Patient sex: F
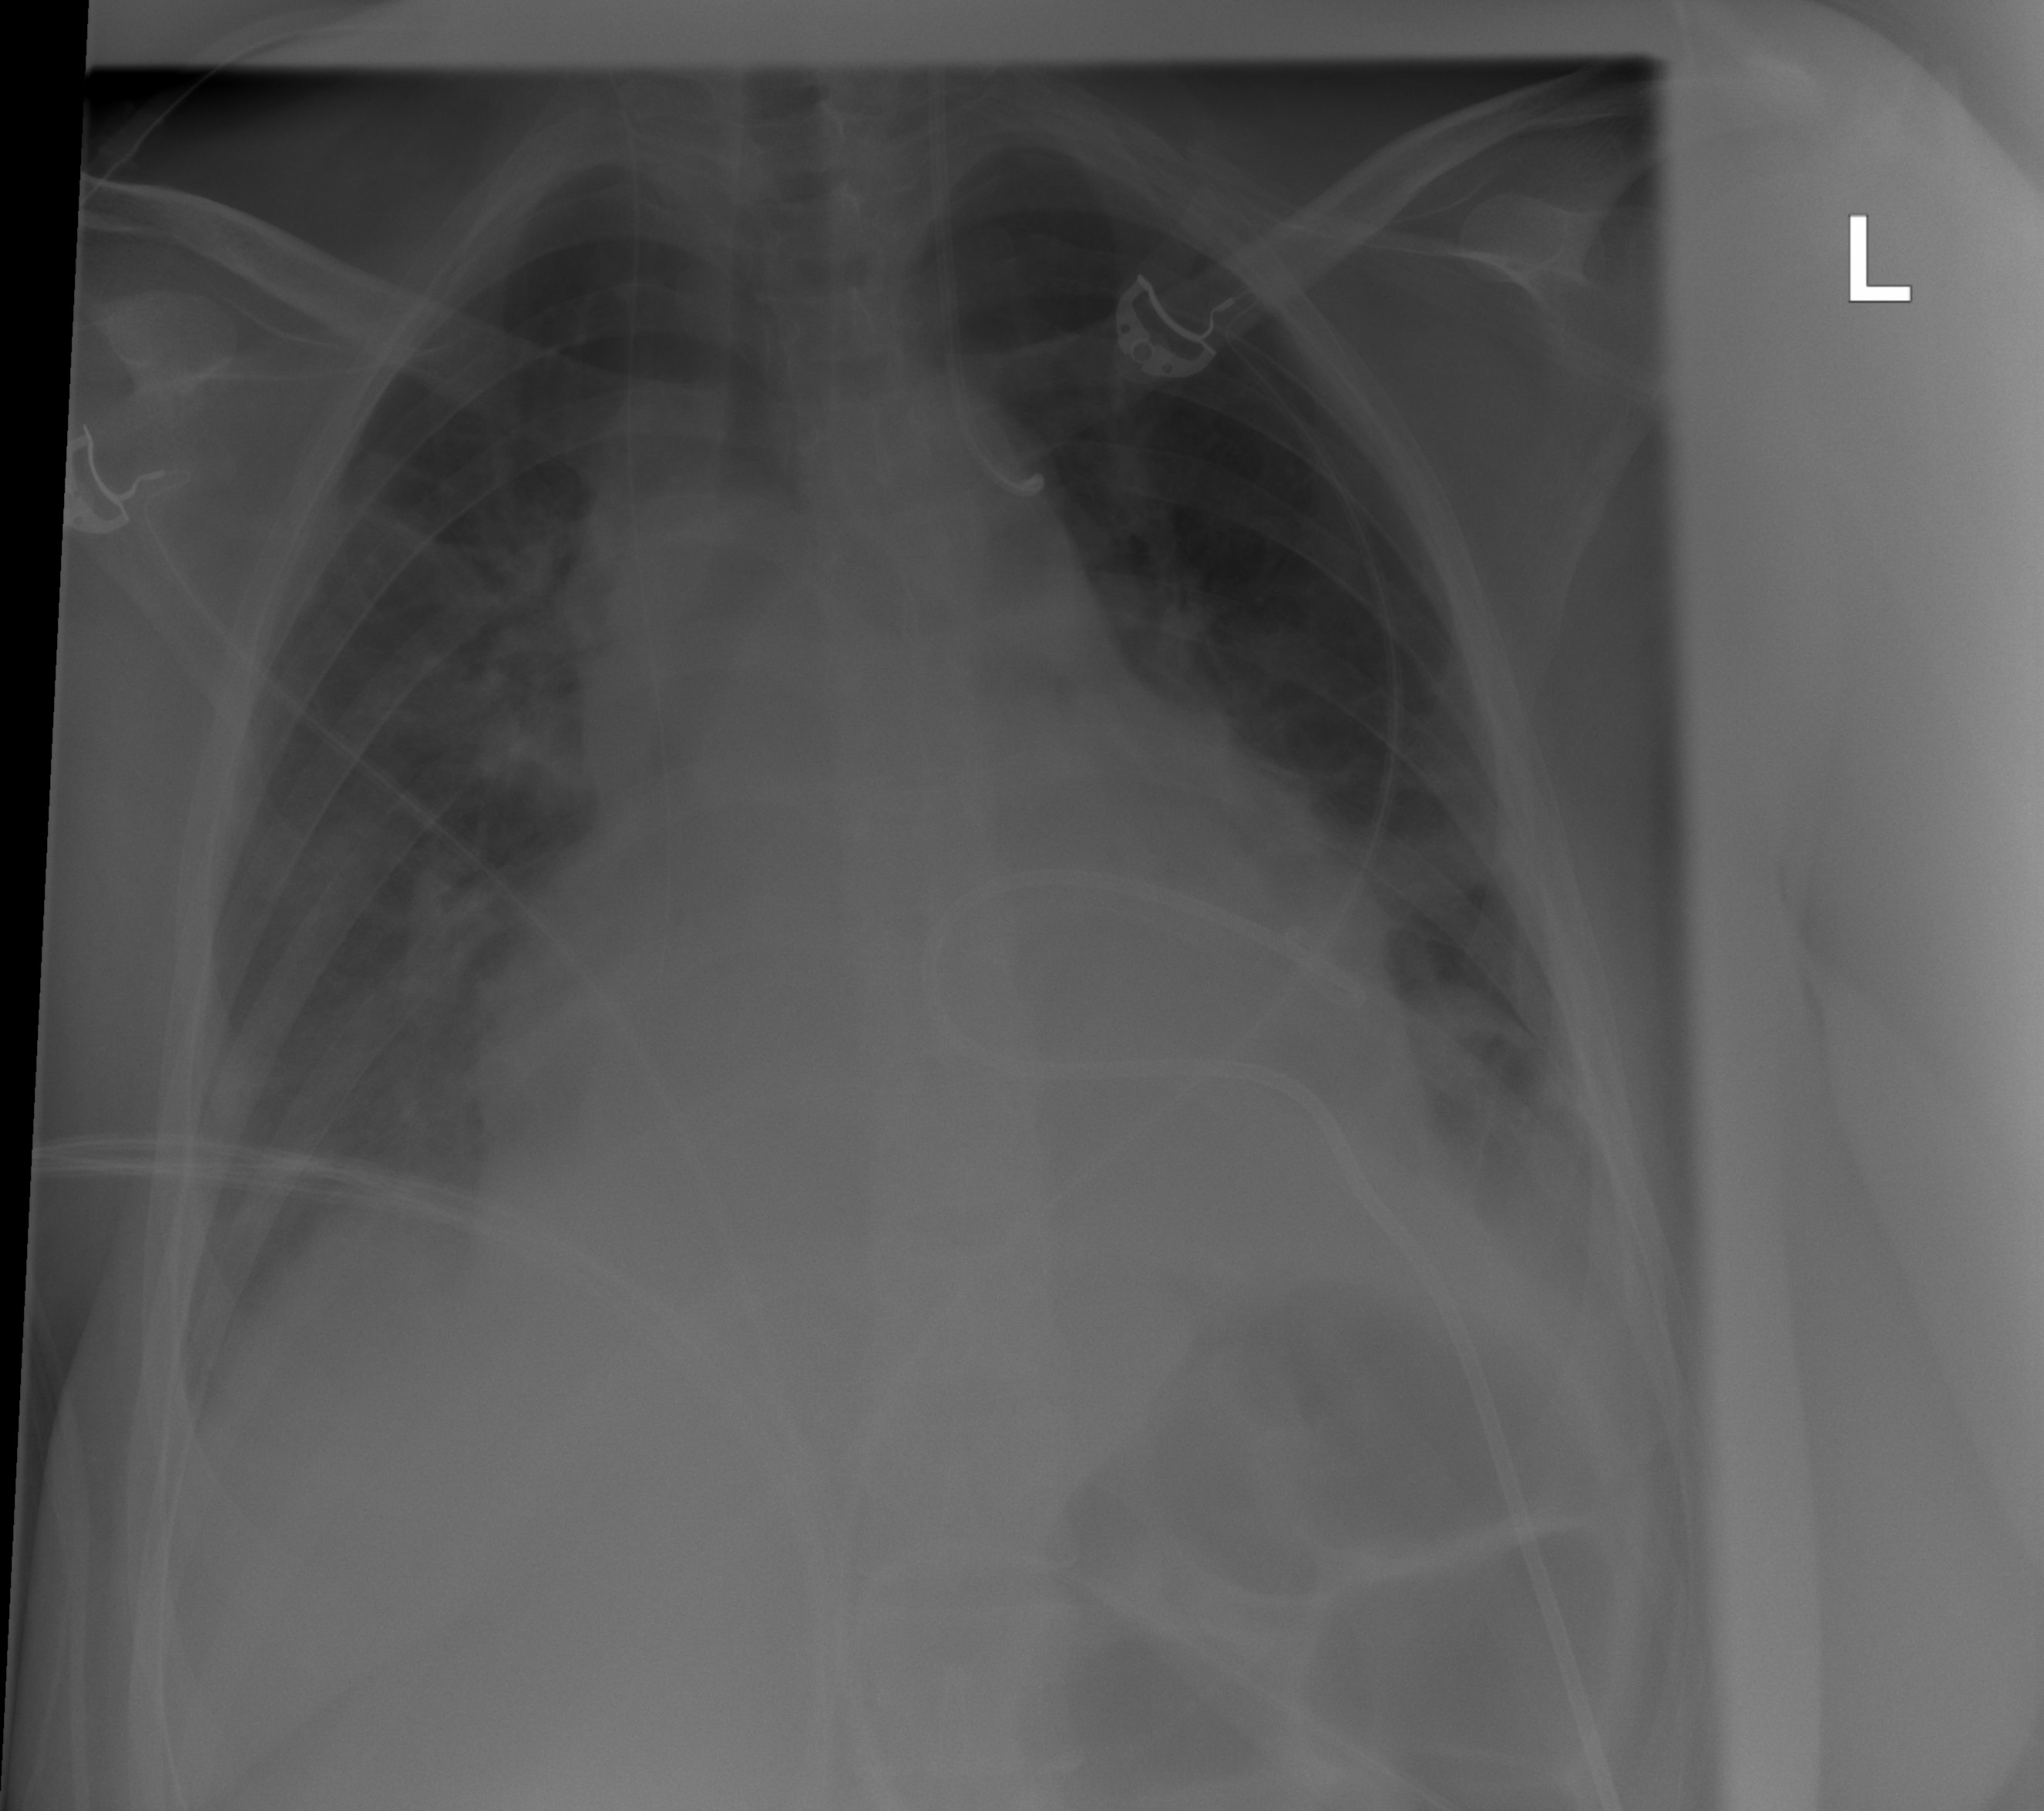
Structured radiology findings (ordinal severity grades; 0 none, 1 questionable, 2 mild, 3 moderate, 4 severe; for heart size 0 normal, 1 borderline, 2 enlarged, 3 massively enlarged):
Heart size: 3
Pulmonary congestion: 2
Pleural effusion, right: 2
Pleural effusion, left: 2
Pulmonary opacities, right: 2
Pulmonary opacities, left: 0
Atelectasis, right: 2
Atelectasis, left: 2